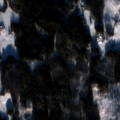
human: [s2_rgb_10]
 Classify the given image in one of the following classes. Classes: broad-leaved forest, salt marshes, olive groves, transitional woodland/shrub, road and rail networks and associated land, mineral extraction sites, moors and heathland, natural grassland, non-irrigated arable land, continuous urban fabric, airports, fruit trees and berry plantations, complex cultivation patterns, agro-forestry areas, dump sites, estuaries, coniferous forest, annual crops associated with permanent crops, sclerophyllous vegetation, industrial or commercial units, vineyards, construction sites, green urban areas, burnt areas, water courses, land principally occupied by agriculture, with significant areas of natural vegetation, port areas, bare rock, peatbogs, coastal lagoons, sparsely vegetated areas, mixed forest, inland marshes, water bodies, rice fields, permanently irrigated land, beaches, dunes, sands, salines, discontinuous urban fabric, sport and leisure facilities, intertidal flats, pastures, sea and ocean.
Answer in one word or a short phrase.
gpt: coniferous forest, mixed forest, transitional woodland/shrub, water bodies